八年级 · 组合几何学
(5 分) 已知: 如图, 在 $\square A B C D$ 中, 点 $E 、 F$ 分别在 $B C 、 A D$ 上, 且 $B E=D F$.求证: $A C 、 E F$ 互相平分.

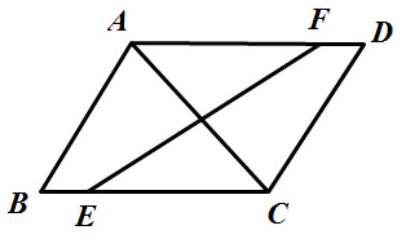
答案: 证明：连接 $A E 、 C F$, $\because$ 四边形 $A B C D$ 为平行四边形,
$\therefore A D \| B C, A D=B C$,

又 $\because D F=B E$,

$\therefore A F=C E$,

又 $\because A F \| C E$,

$\therefore$ 四边形 $A E C F$ 为平行四边形,

$\therefore A C 、 E F$ 互相平分.